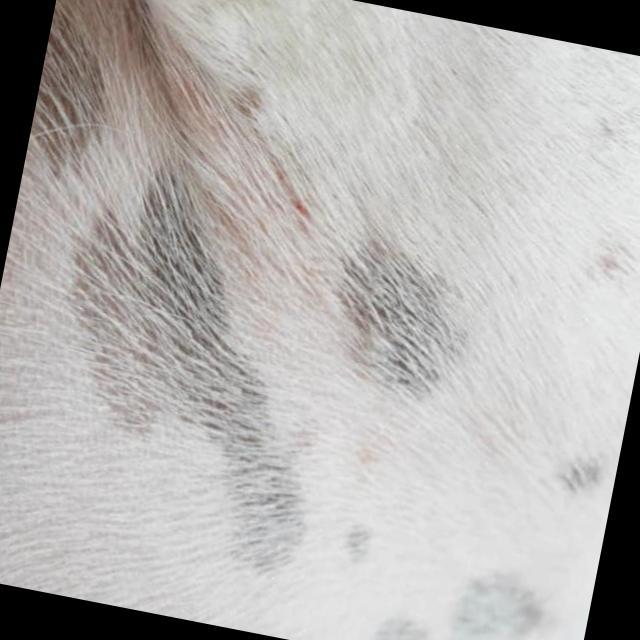
Canine hypersensitivity reaction — allergic skin response with urticaria, erythema, pruritus, and angioedema. May be food, environmental, or flea allergy related.